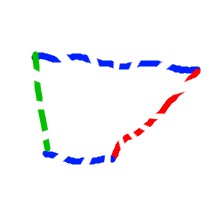
Shape: trapezoid